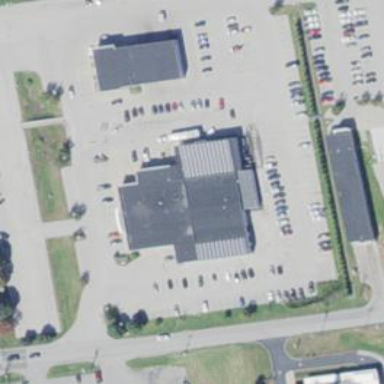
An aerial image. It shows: Commercial building.